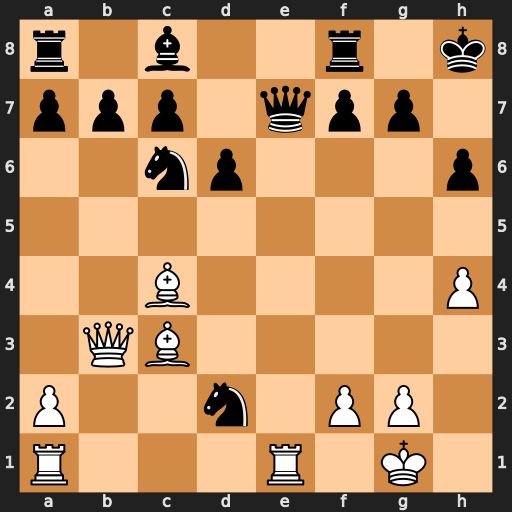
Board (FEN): r1b2r1k/ppp1qpp1/2np3p/8/2B4P/1QB5/P2n1PP1/R3R1K1
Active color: w
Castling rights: -
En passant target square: -
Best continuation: Bxg7+ Kxg7 Qg3+